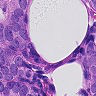
Metastatic tissue present: yes